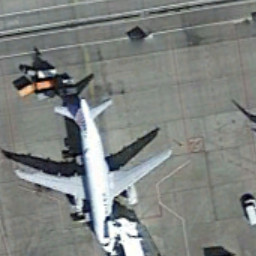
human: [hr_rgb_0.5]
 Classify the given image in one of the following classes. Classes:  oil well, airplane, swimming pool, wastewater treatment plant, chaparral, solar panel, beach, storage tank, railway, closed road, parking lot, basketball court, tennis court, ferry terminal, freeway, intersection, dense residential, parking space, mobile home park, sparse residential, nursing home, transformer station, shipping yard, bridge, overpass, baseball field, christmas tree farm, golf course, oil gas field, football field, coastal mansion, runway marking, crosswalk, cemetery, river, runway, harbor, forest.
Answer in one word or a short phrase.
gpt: airplane